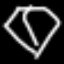
Label: diamond